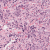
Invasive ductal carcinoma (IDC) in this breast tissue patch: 1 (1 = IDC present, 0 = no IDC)